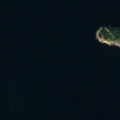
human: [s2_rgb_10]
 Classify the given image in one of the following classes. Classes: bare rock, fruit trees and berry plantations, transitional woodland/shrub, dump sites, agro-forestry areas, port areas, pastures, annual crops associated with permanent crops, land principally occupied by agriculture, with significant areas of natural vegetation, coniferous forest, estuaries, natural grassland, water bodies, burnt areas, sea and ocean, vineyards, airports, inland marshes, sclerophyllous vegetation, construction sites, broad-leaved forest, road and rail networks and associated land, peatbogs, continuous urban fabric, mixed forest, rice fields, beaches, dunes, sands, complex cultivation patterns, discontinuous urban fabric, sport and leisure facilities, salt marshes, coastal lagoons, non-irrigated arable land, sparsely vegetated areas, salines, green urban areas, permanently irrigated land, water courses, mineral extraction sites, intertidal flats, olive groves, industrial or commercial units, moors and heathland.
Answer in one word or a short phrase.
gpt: sea and ocean